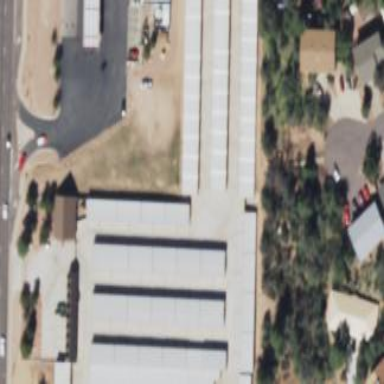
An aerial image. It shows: Storage rental shop.